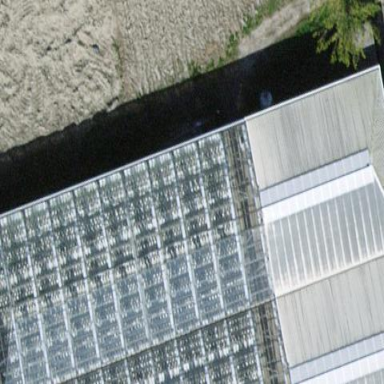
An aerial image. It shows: Greenhouse.